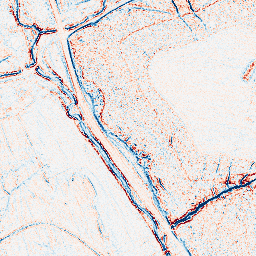
Category: edge_preserving
Decomposition family: bilateral
Decomposition parameters: d: 5
sigma_color: 150
sigma_space: 150
Upsampling method: bicubic
Upsampling parameters: scale: 2
Upsampling scale: 2